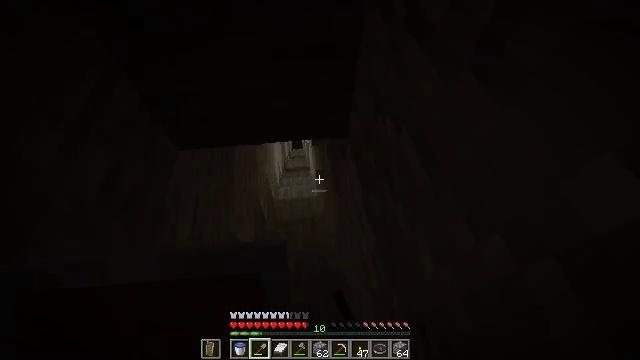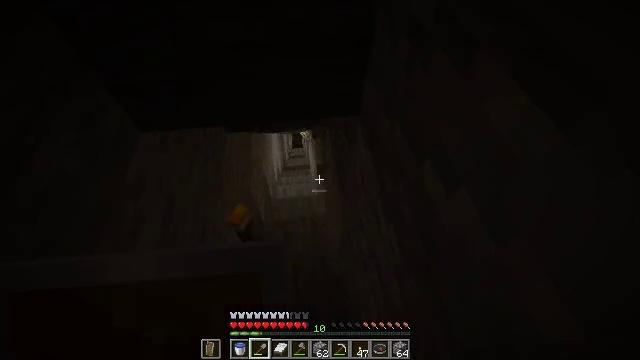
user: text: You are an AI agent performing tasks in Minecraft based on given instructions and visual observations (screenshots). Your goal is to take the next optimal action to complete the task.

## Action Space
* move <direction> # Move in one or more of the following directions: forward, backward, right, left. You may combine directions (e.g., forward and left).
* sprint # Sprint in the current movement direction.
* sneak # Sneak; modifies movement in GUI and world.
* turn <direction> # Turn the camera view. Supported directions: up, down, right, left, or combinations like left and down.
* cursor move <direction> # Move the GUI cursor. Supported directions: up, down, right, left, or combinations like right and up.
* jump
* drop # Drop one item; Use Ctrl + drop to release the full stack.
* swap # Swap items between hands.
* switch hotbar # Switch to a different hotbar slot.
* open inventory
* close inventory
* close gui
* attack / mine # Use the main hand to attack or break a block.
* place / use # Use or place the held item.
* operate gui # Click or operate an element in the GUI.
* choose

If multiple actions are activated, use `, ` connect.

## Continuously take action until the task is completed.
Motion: motion action
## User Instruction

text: Left click to collect the wall torch.
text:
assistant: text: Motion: move forward
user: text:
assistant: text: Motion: no_op